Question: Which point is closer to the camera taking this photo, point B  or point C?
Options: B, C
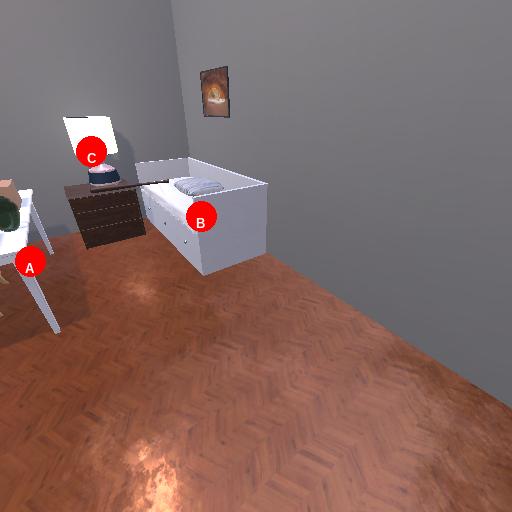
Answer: B